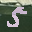
Label: 5